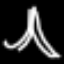
Label: The Eiffel Tower